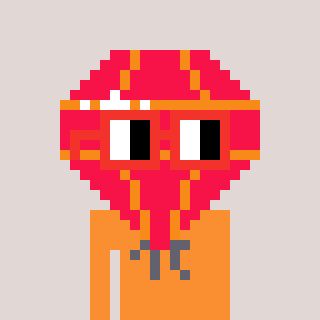
a pixel art character with square red glasses, a red diamond-shaped head and a orange-colored body on a warm background